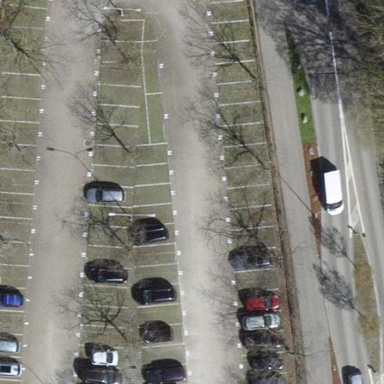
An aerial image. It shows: Parking area.